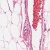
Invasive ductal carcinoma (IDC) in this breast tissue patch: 0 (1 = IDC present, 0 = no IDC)